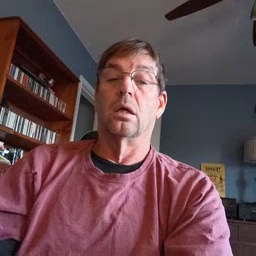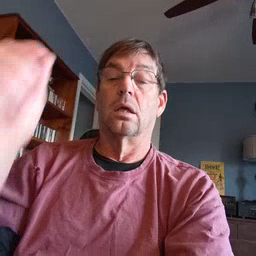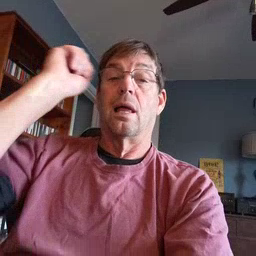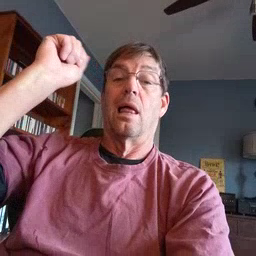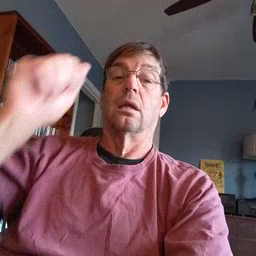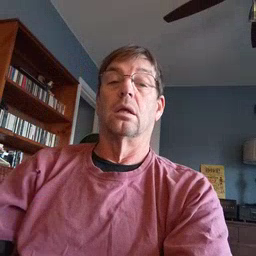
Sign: aunt